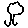
Label: tree